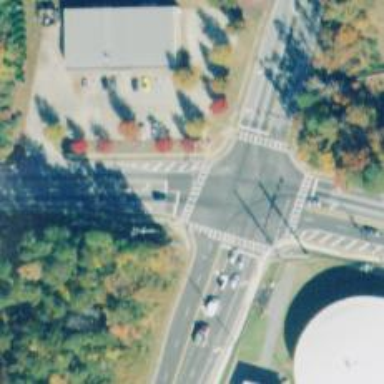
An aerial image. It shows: Marked road crossing.